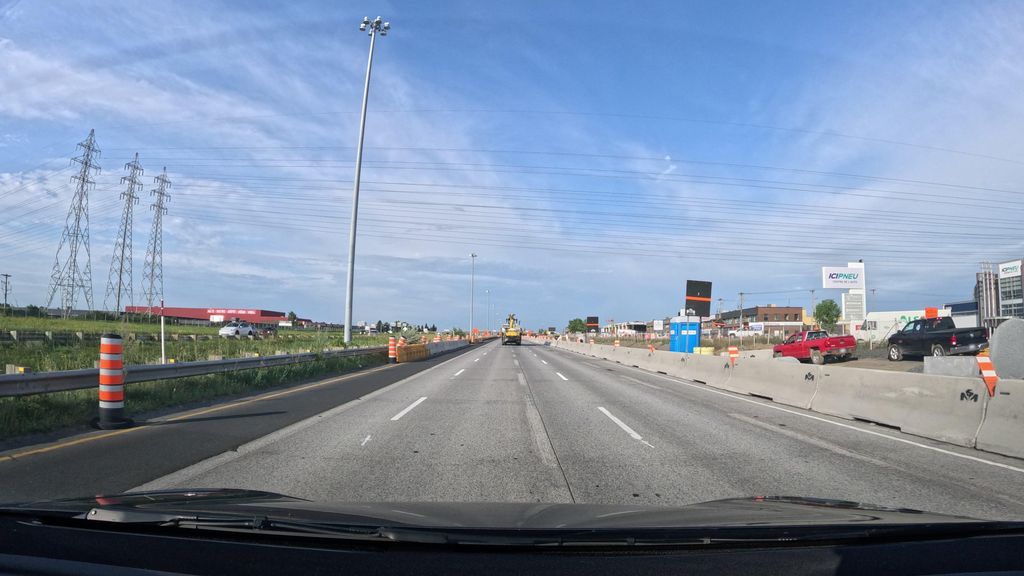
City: montreal